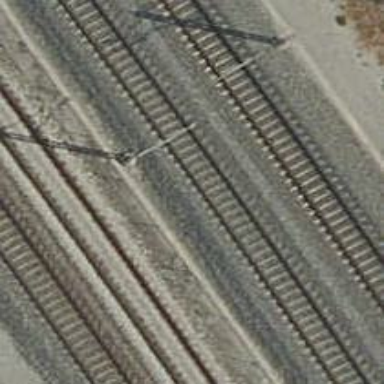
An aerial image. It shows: Railway track with contact lines for electrification.